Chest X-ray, PA view. Patient: 27 years old, sex M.
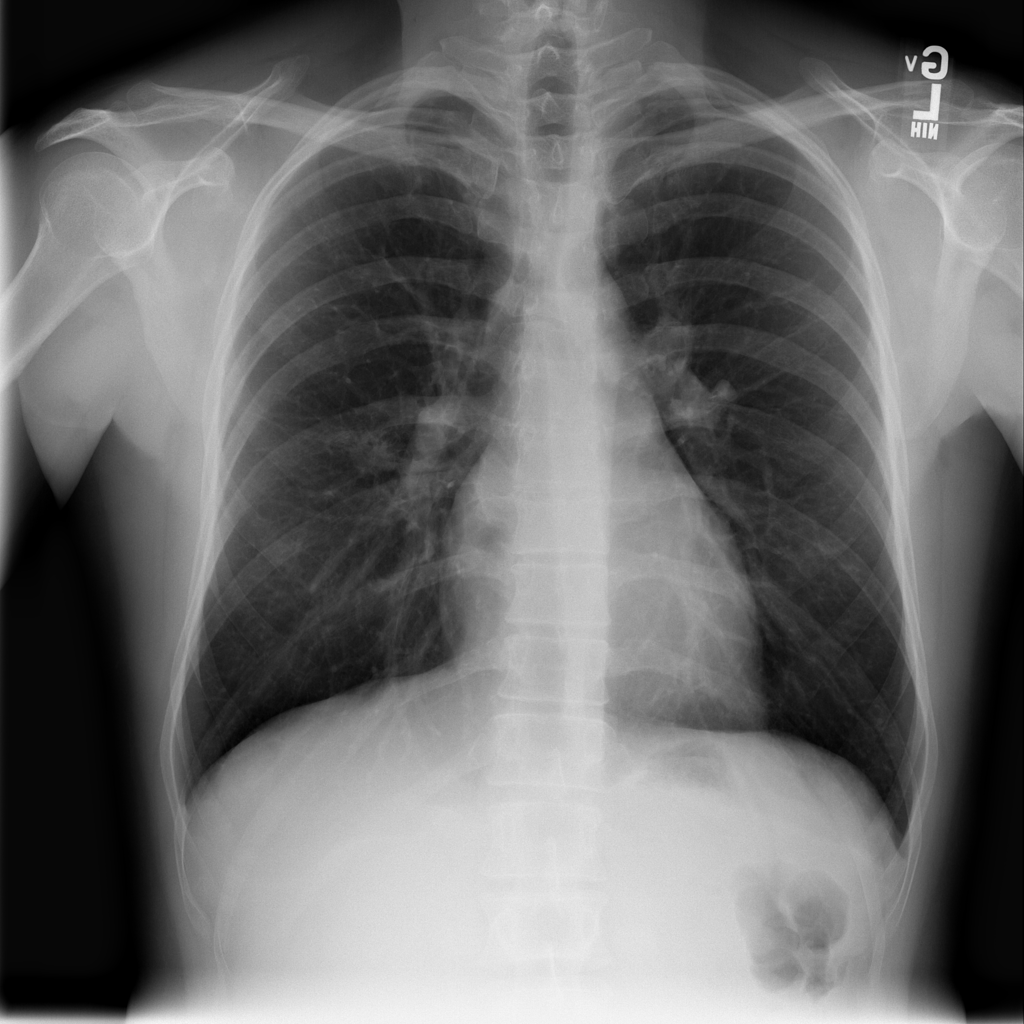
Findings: Infiltration, Mass, Nodule